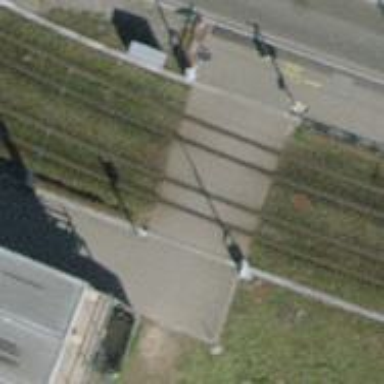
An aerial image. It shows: Railway crossing with lights.